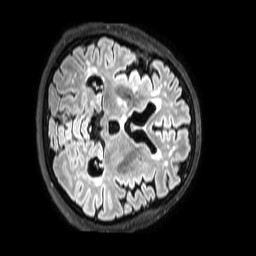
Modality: FLAIR
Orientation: axial
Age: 59
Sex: female
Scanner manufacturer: philips
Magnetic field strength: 3 T
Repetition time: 4.8 s
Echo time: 0.2795 s